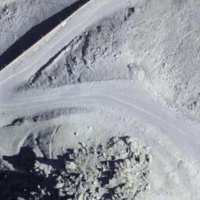
EUNIS habitat code: 48
Species observed at this site:
Saxifraga oppositifolia